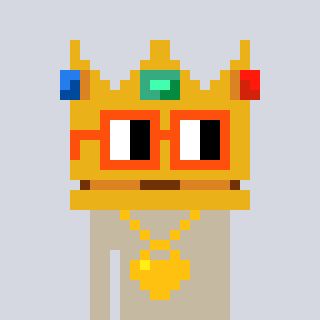
a pixel art character with square orange glasses, a crown-shaped head and a bege-colored body on a cool background